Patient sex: M
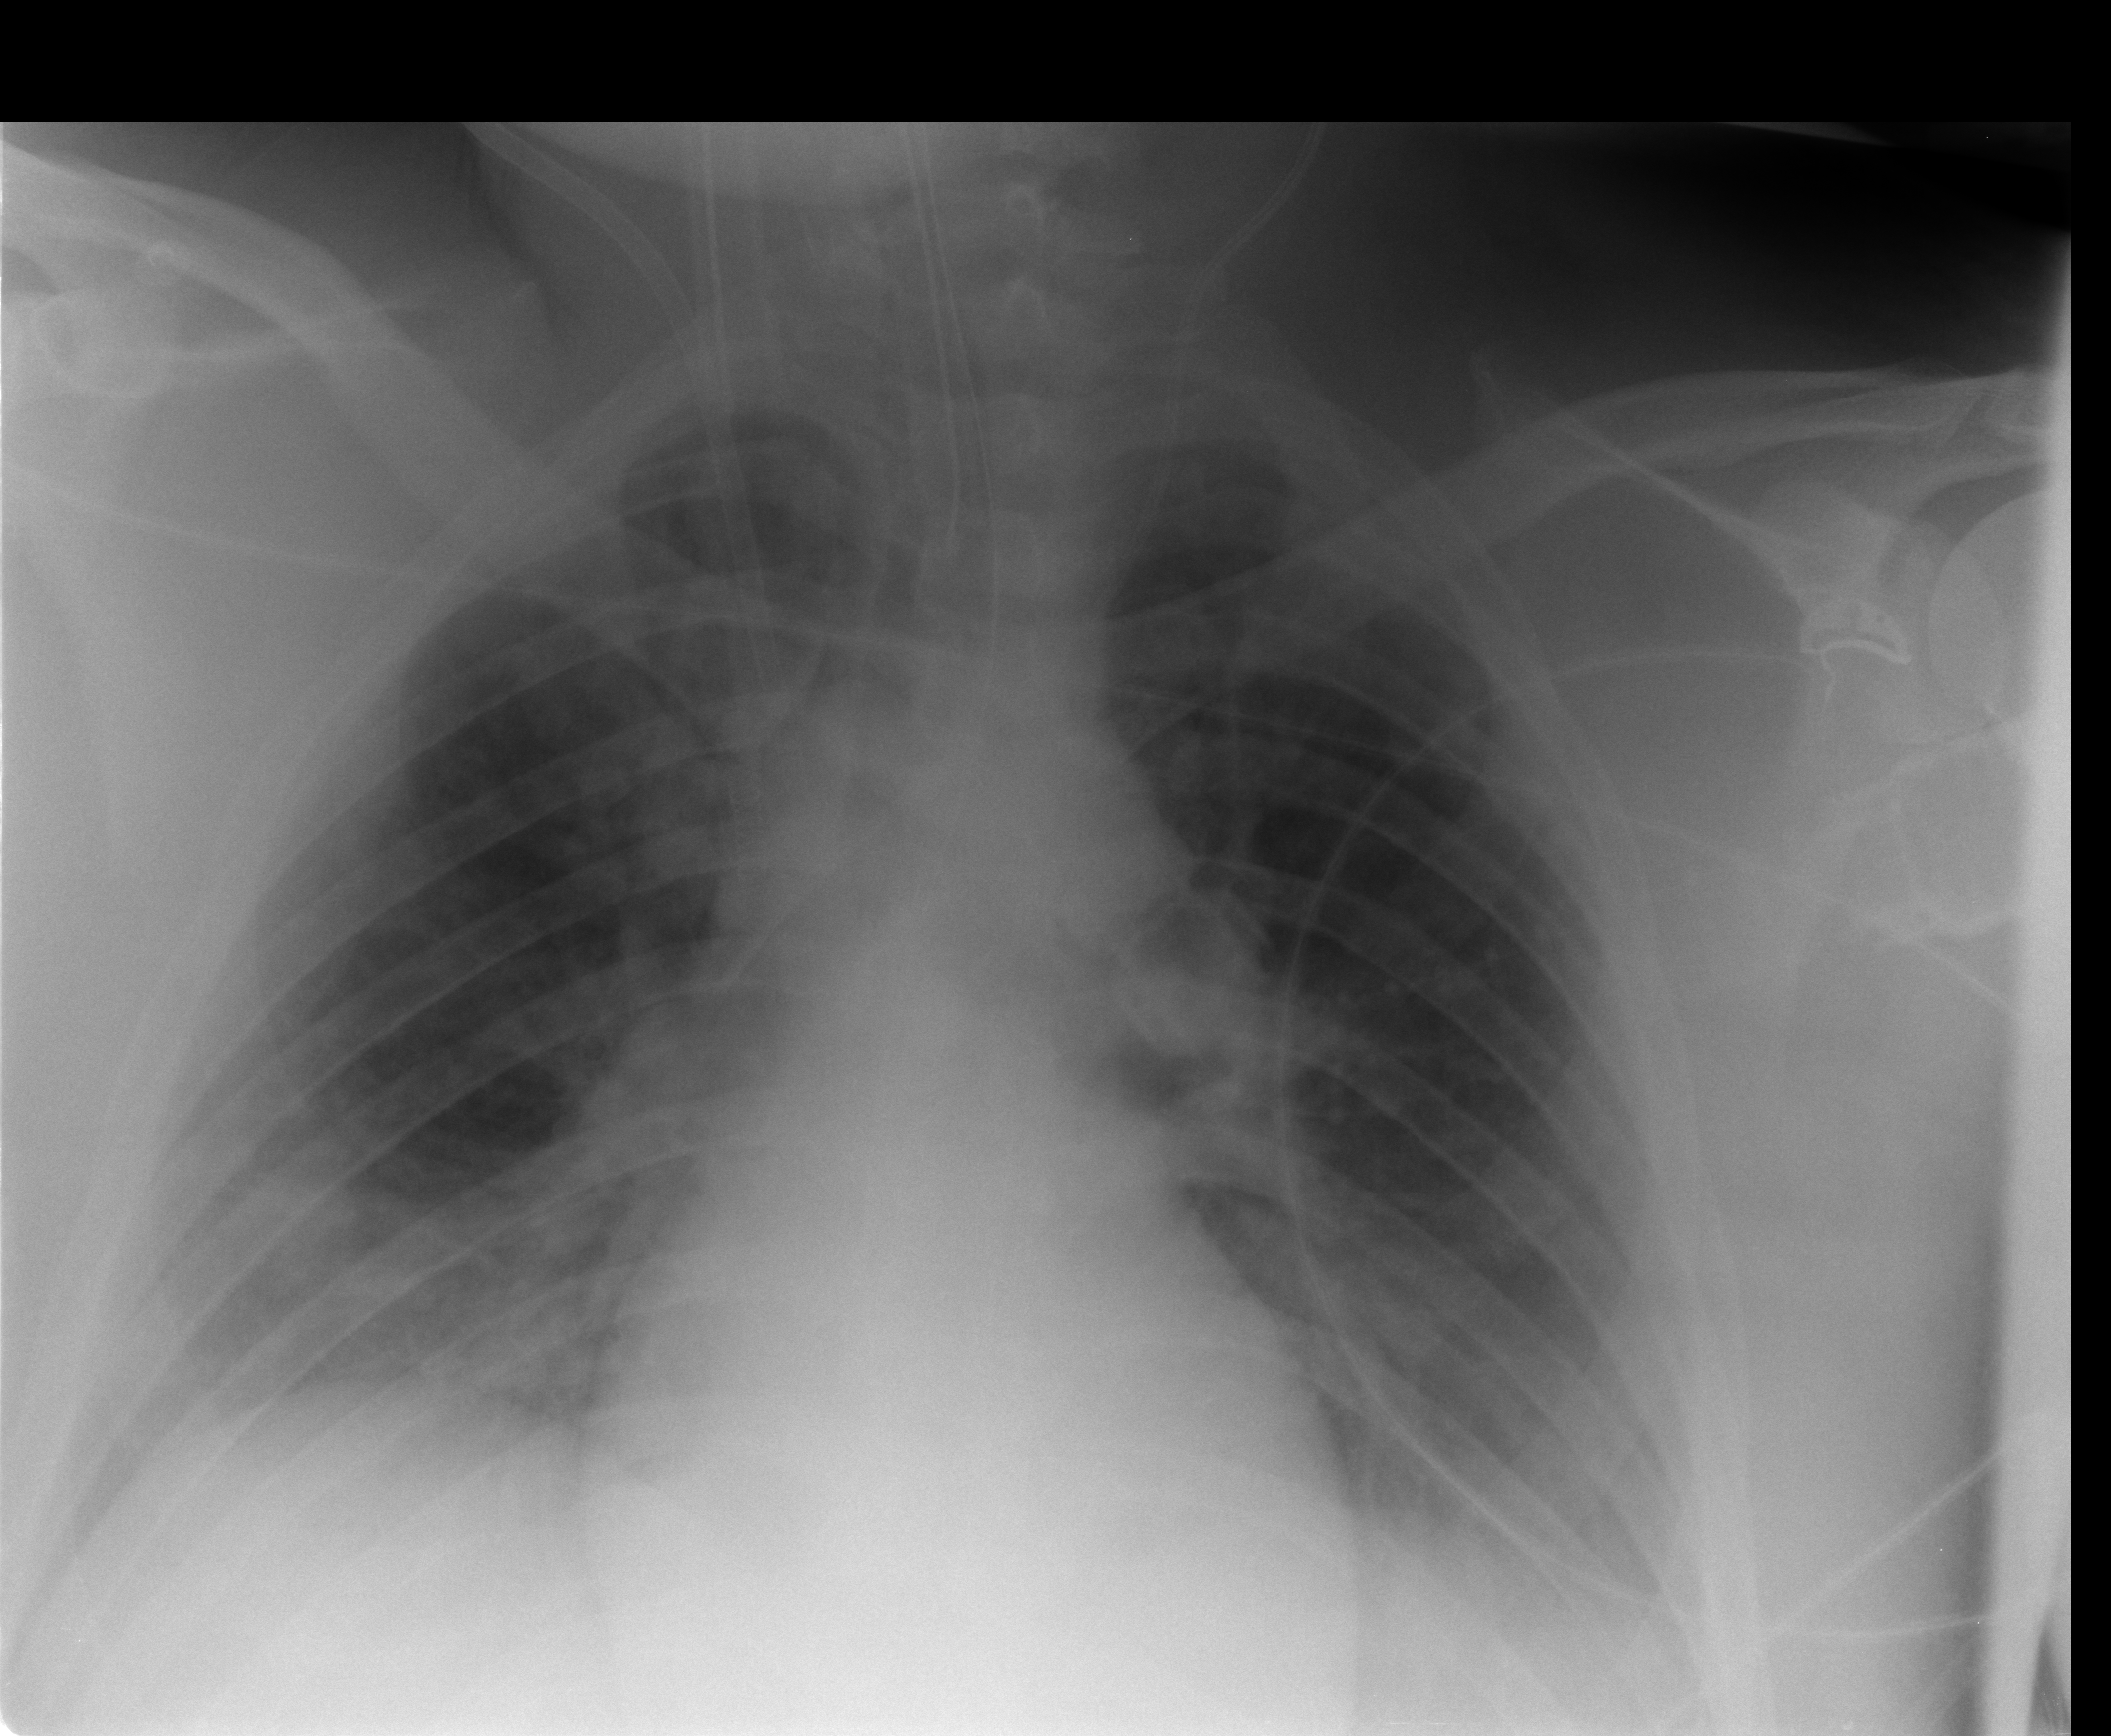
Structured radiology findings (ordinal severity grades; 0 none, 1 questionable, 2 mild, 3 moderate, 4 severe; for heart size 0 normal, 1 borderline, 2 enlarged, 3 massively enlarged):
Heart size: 0
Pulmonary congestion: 2
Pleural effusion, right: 2
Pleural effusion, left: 2
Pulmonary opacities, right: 2
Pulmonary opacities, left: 1
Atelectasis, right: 2
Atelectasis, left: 2